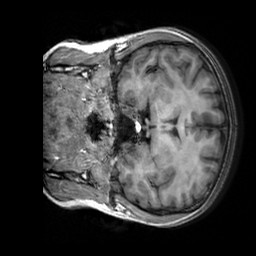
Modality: T1w
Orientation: coronal
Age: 25
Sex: female
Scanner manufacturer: siemens
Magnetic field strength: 3 T
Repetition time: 2.3 s
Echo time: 0.00303 s